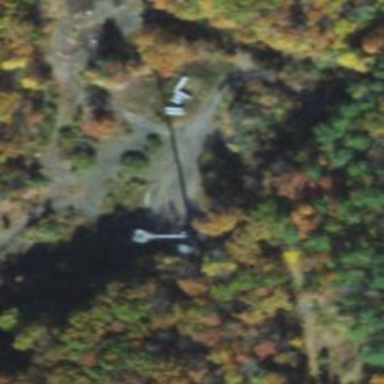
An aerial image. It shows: Mast tower used for communication.